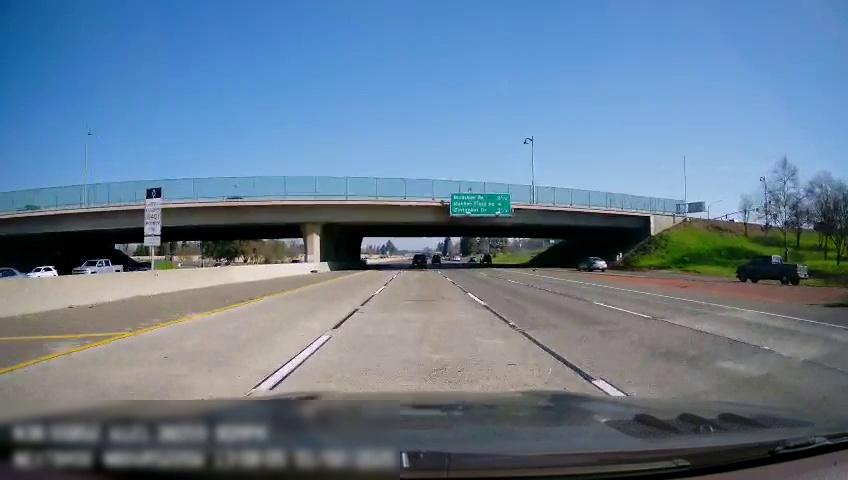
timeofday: Day
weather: Sunny
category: Drivable Space
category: Vehicles | SUV
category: Vehicles | Car
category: Vehicles | Car
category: Vehicles | Truck
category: Vehicles | Car
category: Vehicles | Truck
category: Vehicles | SUV
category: Vehicles | Car
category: Lanes | Current Lane
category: Lanes | Alternate Lane
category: Lanes | Alternate Lane
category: Lanes | Alternate Lane
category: Lanes | Alternate Lane
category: Lanes | Alternate Lane
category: Traffic | Signs